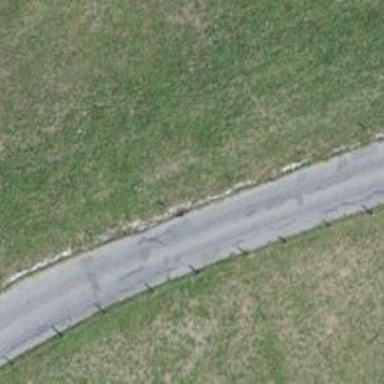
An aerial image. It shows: Unclassified road with asphalt surface.